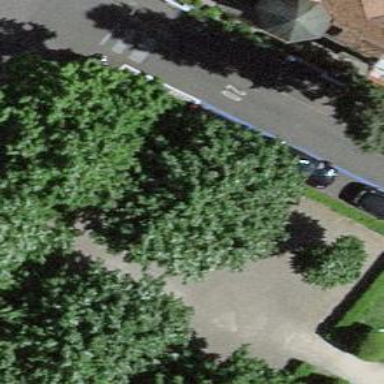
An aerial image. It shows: Brown bench.